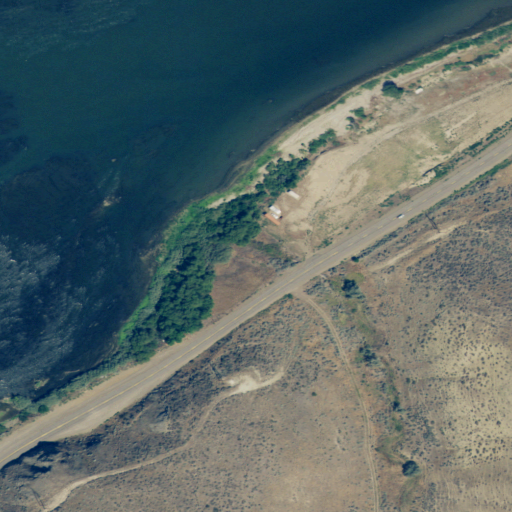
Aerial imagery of valley in Oregon named Wheel Gulch containing open water, shrub, grassland, open development, low intensity development, and medium intensity development